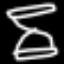
Label: hourglass